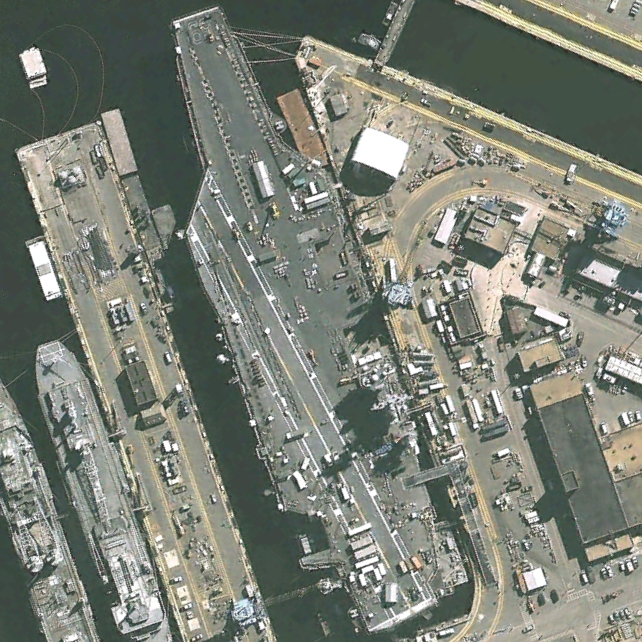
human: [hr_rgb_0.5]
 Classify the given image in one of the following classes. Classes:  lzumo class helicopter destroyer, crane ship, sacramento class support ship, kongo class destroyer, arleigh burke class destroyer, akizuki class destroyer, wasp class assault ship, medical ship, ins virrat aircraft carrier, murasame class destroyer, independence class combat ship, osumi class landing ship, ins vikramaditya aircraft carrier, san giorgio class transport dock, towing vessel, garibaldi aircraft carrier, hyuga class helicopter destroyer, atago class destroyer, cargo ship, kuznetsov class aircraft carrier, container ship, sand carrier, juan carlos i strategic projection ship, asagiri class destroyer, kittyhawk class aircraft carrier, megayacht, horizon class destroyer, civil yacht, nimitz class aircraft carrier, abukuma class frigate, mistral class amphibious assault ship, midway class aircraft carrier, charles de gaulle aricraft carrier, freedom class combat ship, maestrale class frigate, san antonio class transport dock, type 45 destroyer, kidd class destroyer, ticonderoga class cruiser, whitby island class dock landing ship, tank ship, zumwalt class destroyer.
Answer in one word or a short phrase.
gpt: Nimitz class aircraft carrier